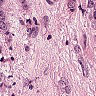
Metastatic tissue present: yes